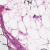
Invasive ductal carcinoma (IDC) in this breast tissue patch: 0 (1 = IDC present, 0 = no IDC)